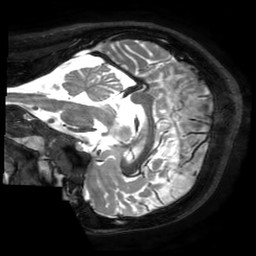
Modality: T2w
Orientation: sagittal
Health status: healthy
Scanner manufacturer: philips
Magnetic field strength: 3 T
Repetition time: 2.5 s
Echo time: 0.25 s